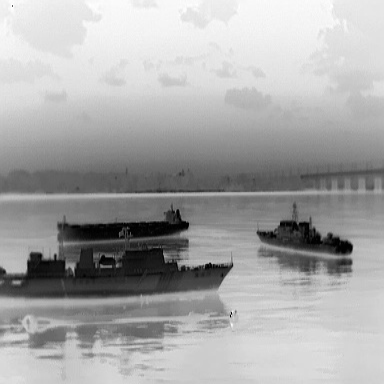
There are two warships in the infrared image.